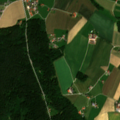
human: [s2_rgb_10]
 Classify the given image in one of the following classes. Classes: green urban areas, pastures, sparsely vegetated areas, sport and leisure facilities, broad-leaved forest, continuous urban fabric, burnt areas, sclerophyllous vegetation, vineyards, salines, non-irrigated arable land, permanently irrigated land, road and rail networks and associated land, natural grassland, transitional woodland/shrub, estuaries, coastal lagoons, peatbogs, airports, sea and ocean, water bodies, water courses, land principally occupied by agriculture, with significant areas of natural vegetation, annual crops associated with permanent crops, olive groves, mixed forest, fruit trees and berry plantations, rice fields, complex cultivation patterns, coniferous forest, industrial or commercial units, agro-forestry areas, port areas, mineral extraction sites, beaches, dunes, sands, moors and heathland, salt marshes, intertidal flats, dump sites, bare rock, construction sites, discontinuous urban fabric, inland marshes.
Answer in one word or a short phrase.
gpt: discontinuous urban fabric, non-irrigated arable land, pastures, complex cultivation patterns, land principally occupied by agriculture, with significant areas of natural vegetation, coniferous forest